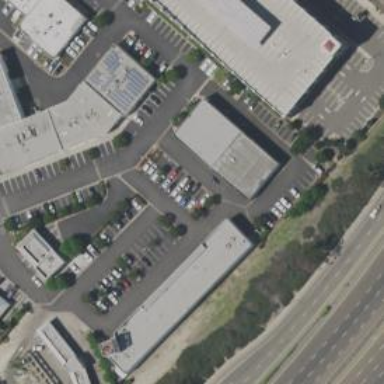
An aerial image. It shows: Commercial building.